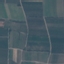
Land use / land cover: PermanentCrop